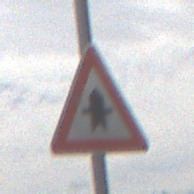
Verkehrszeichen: Vorfahrt
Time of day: Midday
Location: Outdoor (Nature)
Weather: PartlyCloudy
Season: NotSpecified
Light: Natural